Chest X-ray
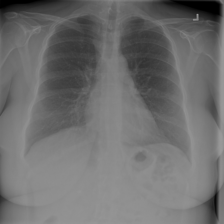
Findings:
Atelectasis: negative
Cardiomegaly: negative
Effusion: negative
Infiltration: negative
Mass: negative
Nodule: negative
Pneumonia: negative
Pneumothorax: negative
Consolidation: negative
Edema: negative
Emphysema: negative
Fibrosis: negative
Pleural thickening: negative
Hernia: negative